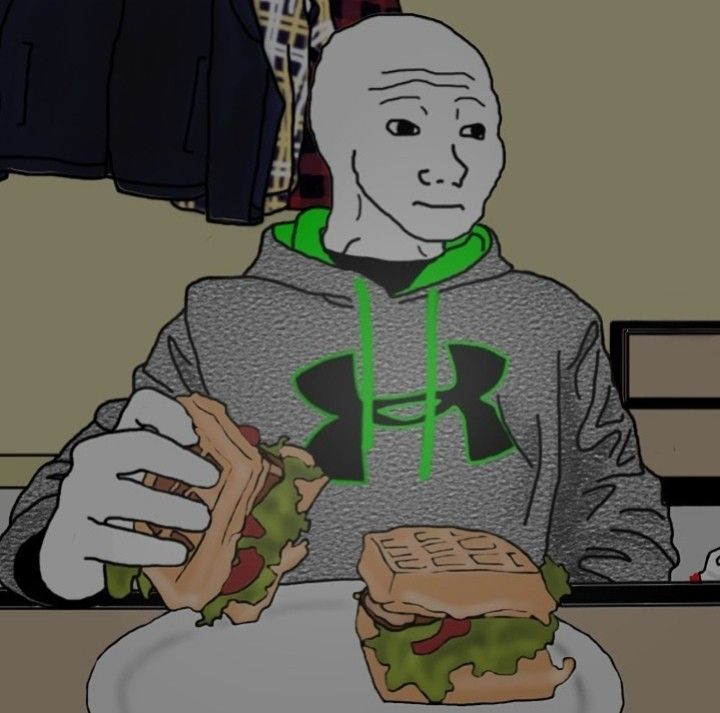
Label: 5_Wojak_with_Background